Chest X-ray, AP view. Patient: 56 years old, sex M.
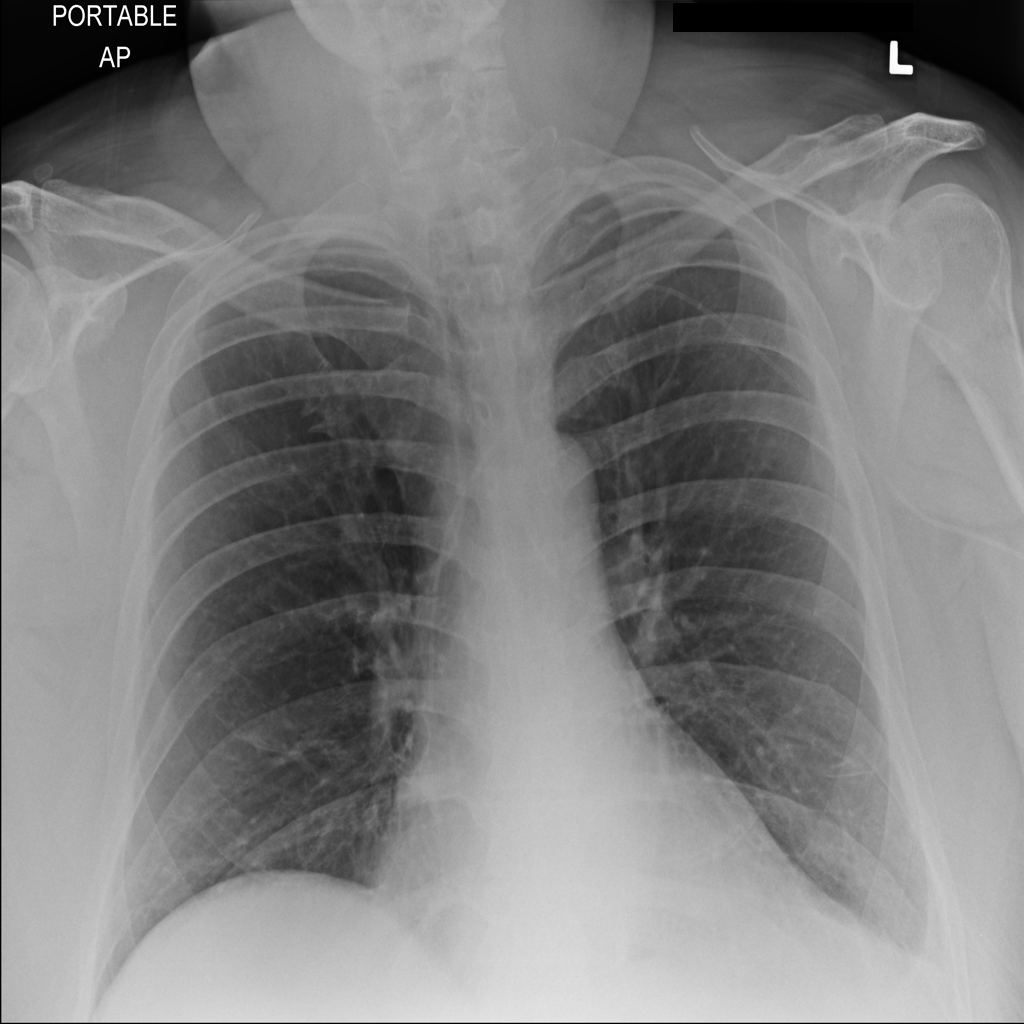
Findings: No Finding